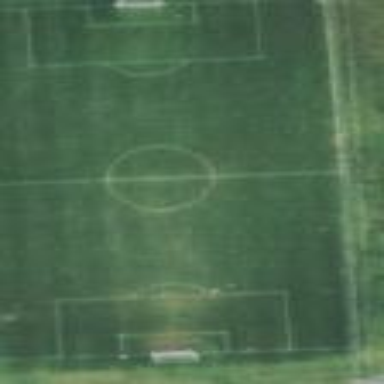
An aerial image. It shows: Soccer pitch designated for leisure and sports activities.